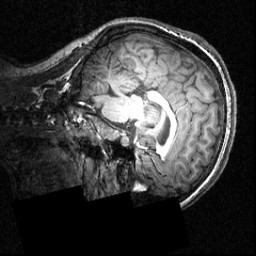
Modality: T1w
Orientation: sagittal
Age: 21
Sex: female
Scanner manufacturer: siemens
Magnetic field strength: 3.951 T
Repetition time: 1.5 s
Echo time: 0.00335 s